Question: I want to enable basic access authentication in my Django project like this:
I found <URL> by Google, and changed my settings.py following the first answer:
'''
MIDDLEWARE_CLASSES = (
...
'django.contrib.auth.middleware.AuthenticationMiddleware',
'django.contrib.auth.middleware.RemoteUserMiddleware',
...
)
AUTHENTICATION_BACKENDS = (
'django.contrib.auth.backends.RemoteUserBackend',
)
'''
But the authentication window doesn't come out. The project is still in debug mode and I run it by 'python ./manage.py runserver'.
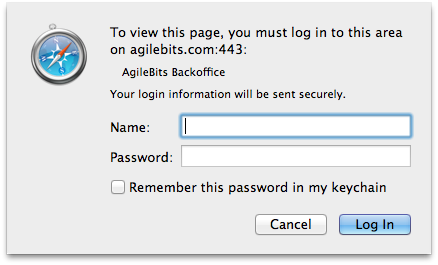
Answer: I can think of multiple ways to do this. If you want your entire django application protected by basic authentication then you can add an authentication middleware to your wsgi app. Django creates a default wsgi application in your project. Add the following middleware to this wsgi.py file:
'''
class AuthenticationMiddleware(object):
def __init__(self, app, username, password):
self.app = app
self.username = username
self.password = password
def __unauthorized(self, start_response):
start_response('401 Unauthorized', [
('Content-type', 'text/plain'),
('WWW-Authenticate', 'Basic realm="restricted"')
])
return ['You are unauthorized and forbidden to view this resource.']
def __call__(self, environ, start_response):
authorization = environ.get('HTTP_AUTHORIZATION', None)
if not authorization:
return self.__unauthorized(start_response)
(method, authentication) = authorization.split(' ', 1)
if 'basic' != method.lower():
return self.__unauthorized(start_response)
request_username, request_password = authentication.strip().decode('base64').split(':', 1)
if self.username == request_username and self.password == request_password:
return self.app(environ, start_response)
return self.__unauthorized(start_response)
'''
Then, instead of calling
application = get_wsgi_application()
You should use:
application = AuthenticationMiddleware(application, "myusername", "mypassword")
This will ensure that every request to your django server goes through basic authentication.
Please note that unless you're using HTTPS then basic authentication isn't secure and the user credentials will not be encrypted.
If you only want some of your views to be covered by basic authentication then you can modify the above class to be a function decorator :
'''
def basic_auth_required(func):
@wraps(func)
def _decorator(request, *args, **kwargs):
from django.contrib.auth import authenticate, login
if request.META.has_key('HTTP_AUTHORIZATION'):
authmeth, auth = request.META['HTTP_AUTHORIZATION'].split(' ', 1)
if authmeth.lower() == 'basic':
auth = auth.strip().decode('base64')
username, password = auth.split(':', 1)
if username=='myusername' and password == 'my password':
return func(request, *args, **kwargs)
else:
return HttpResponseForbidden('<h1>Forbidden</h1>')
res = HttpResponse()
res.status_code = 401
res['WWW-Authenticate'] = 'Basic'
return res
return _decorator
'''
Then you can decorate your views with this to activate basic authentication.
Note that the username/password are both hardcoded in the examples above. You can replace that with your own mechanism.
Hope this helps